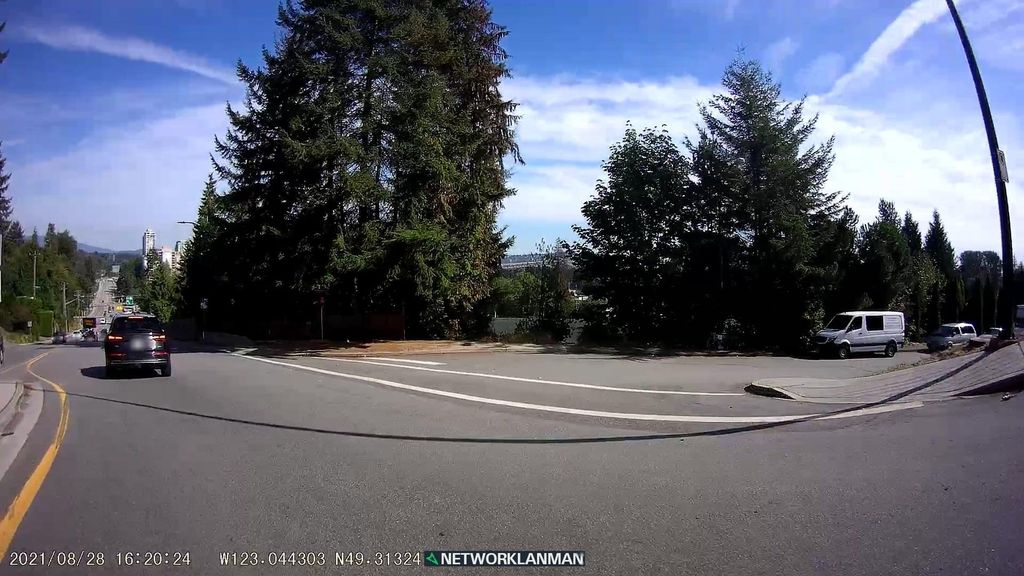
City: vancouver